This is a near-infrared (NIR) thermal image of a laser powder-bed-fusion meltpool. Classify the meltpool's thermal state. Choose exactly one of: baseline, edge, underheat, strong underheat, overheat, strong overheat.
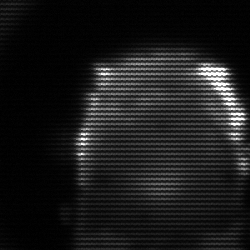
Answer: baseline